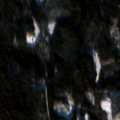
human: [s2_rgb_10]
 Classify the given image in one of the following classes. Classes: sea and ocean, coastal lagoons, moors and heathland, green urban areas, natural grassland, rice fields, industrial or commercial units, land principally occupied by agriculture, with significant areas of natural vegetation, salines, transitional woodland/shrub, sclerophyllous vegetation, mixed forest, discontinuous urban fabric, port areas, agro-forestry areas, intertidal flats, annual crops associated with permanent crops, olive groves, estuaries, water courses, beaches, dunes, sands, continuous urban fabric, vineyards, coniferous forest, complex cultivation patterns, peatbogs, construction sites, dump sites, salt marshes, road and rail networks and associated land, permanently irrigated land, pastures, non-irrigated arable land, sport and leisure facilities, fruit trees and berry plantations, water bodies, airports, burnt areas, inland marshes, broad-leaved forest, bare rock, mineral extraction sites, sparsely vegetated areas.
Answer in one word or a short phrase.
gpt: coniferous forest, mixed forest, transitional woodland/shrub